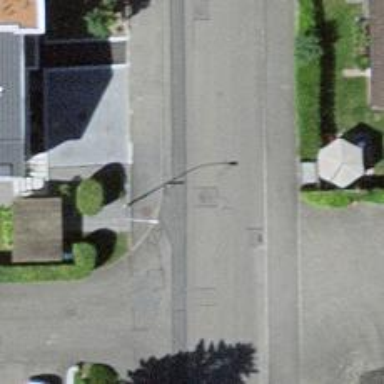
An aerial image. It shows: Kerb barrier.